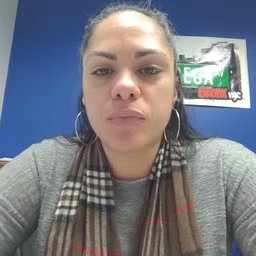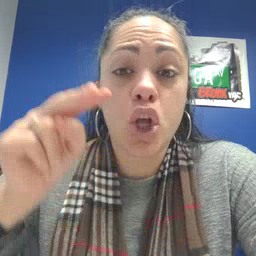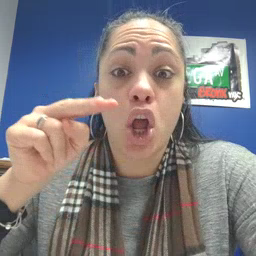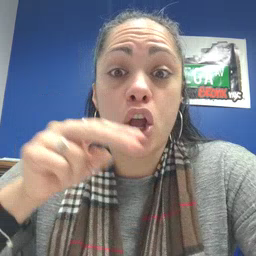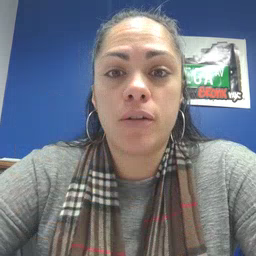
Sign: look